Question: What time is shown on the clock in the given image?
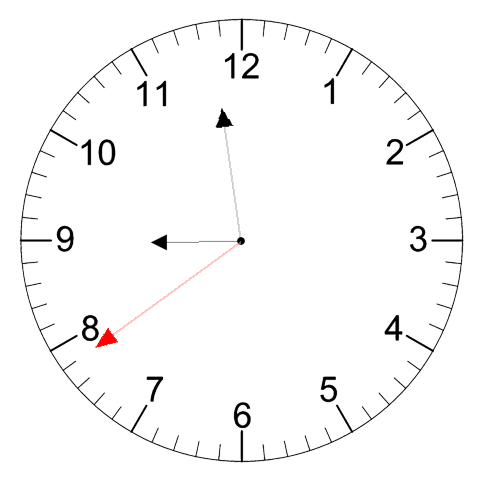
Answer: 08:58:39